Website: home-depot
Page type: address-validator
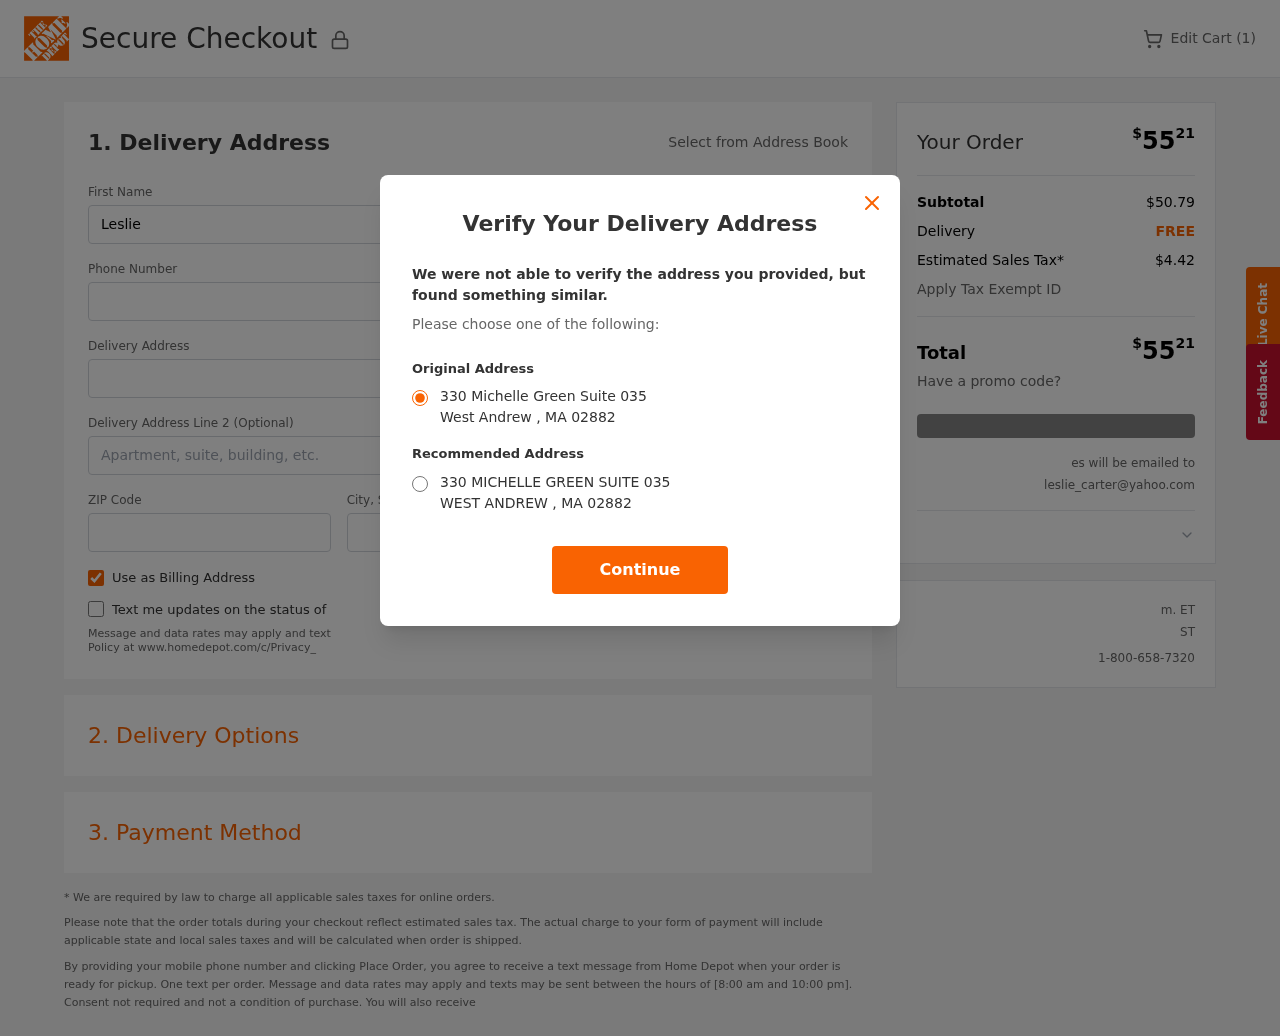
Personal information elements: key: PII_CITY
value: West Andrew
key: PII_EMAIL
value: leslie_carter@yahoo.com
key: PII_POSTCODE
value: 02882
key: PII_STATE_ABBR
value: MA
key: PII_STREET
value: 330 Michelle Green Suite 035
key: PII_FIRSTNAME
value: Leslie
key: PII_LASTNAME
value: Carter
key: PII_PHONE
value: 2627143016
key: PII_STREET2
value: Suite 270
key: PII_CITY_STATE
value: West Andrew, MA
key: PII_STREET_ALT
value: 330 MICHELLE GREEN SUITE 035
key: PII_CITY_ALT
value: WEST ANDREW
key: PII_POSTCODE_FULL
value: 02882
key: PII_POSTCODE_NUMERIC
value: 2882
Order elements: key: ORDER_NUM_ITEMS
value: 1
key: ORDER_TOTAL
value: $5521
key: ORDER_SUBTOTAL
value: $50.79
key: ORDER_SHIPPING_COST
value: FREE
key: ORDER_TAX
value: $4.42